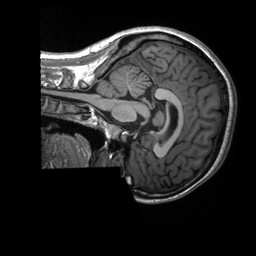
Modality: T1w
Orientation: sagittal
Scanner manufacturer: siemens
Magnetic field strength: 3 T
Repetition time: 2.3 s
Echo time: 0.00232 s